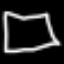
Label: square